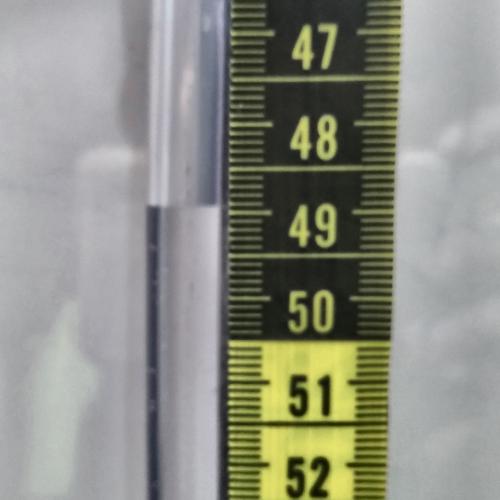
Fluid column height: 48.9 cm